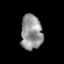
Tissue: prostate
Cell type: T cells
Senescence score: 0.3463
Nuclear area (px): 736
Mean DAPI intensity: 147.109